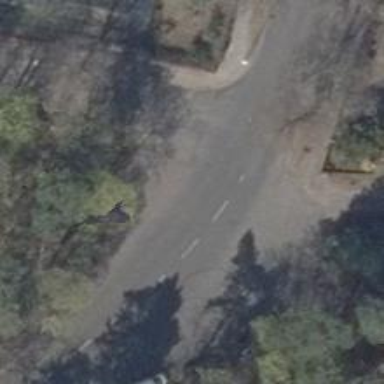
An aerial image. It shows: Tertiary road with asphalt surface and separate sidewalk.